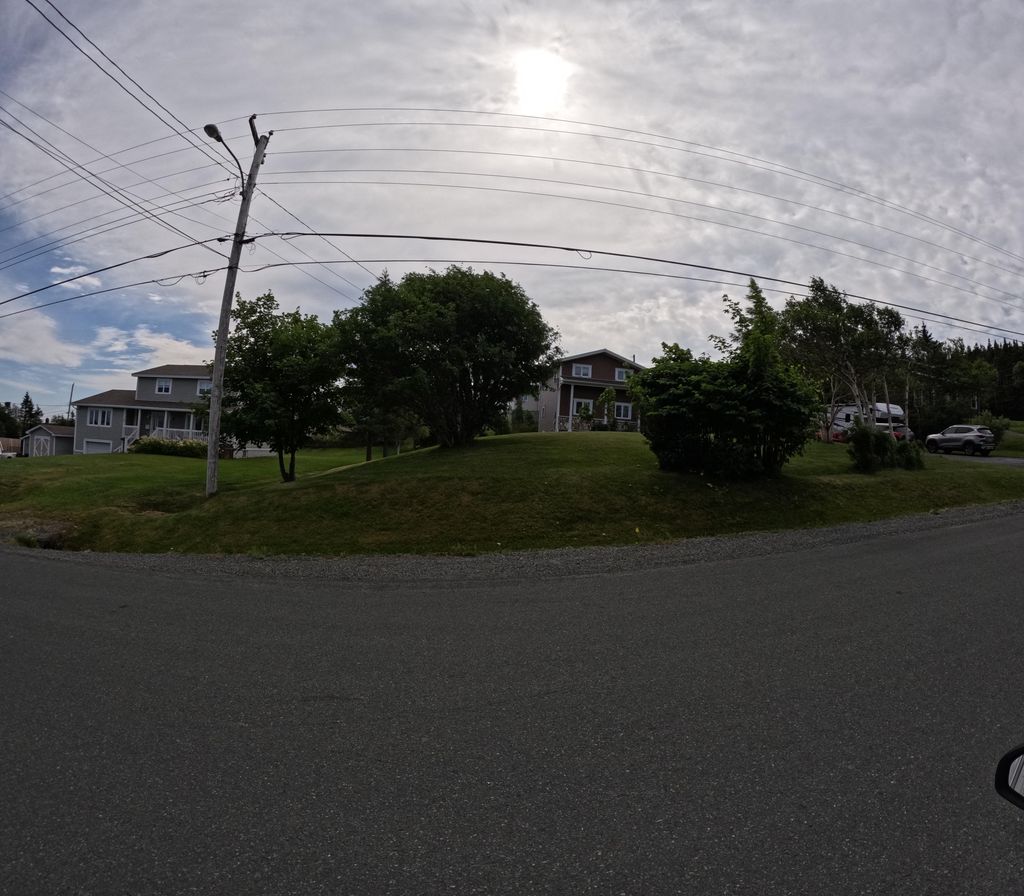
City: st_johns